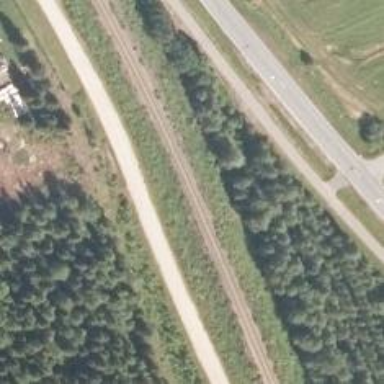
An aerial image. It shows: Continuous railway track.